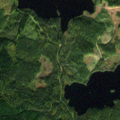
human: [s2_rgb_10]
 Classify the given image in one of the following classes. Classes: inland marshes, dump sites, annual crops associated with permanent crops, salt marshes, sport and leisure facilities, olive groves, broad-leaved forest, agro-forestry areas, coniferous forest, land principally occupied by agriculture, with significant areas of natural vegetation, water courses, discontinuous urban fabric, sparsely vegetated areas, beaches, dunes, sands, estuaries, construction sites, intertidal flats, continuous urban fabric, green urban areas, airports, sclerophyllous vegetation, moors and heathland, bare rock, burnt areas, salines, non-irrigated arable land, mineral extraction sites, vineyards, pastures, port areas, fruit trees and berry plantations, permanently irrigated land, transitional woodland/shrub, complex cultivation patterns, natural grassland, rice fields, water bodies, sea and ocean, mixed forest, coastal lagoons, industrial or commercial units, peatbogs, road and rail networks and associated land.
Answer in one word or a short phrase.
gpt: coniferous forest, transitional woodland/shrub, water bodies